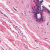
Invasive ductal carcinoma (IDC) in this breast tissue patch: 0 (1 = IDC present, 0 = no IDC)